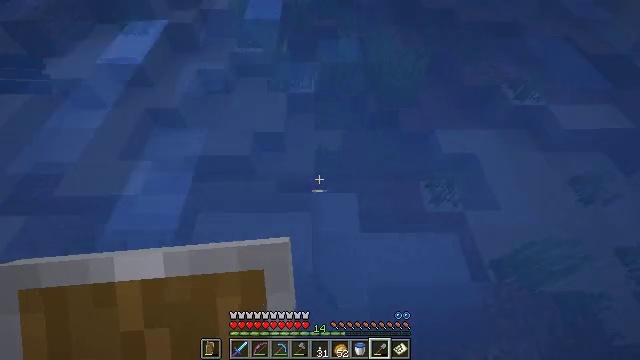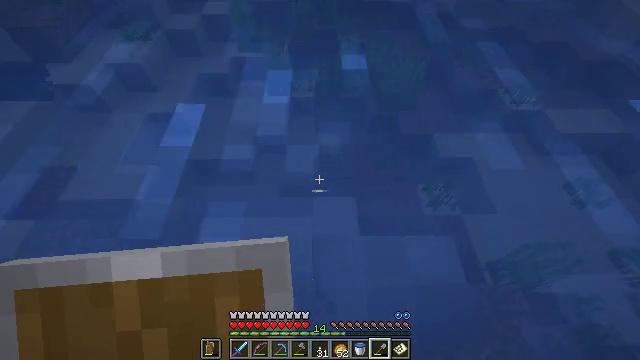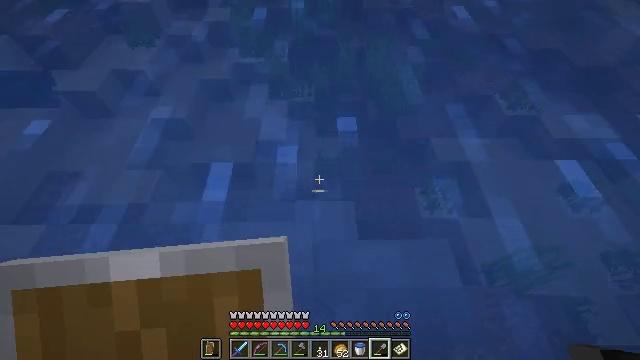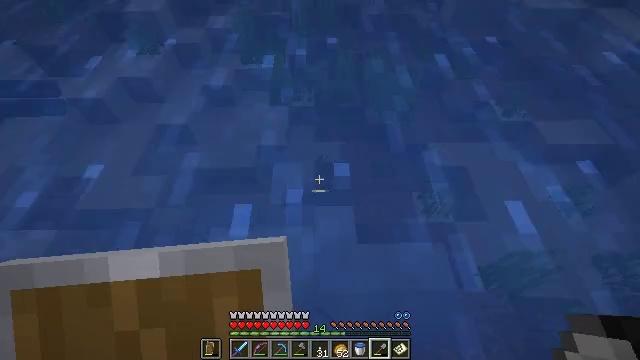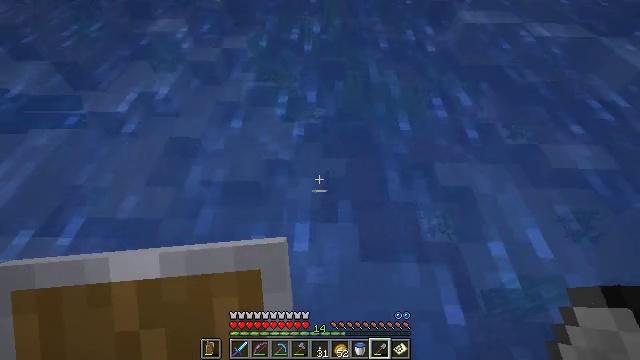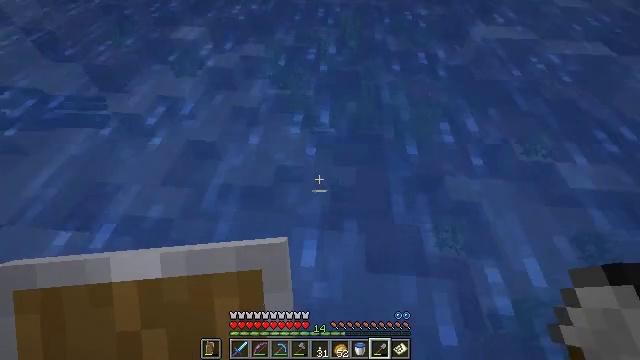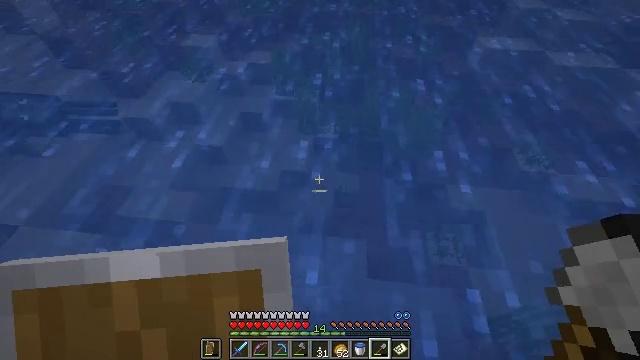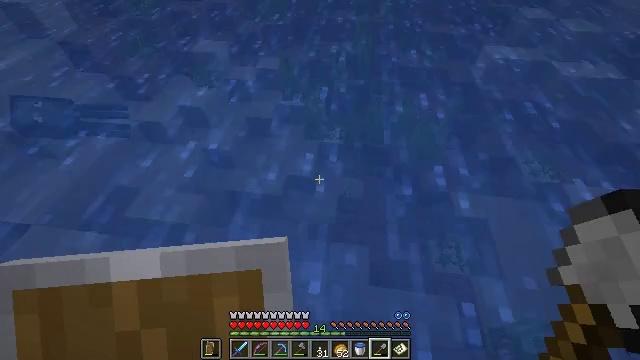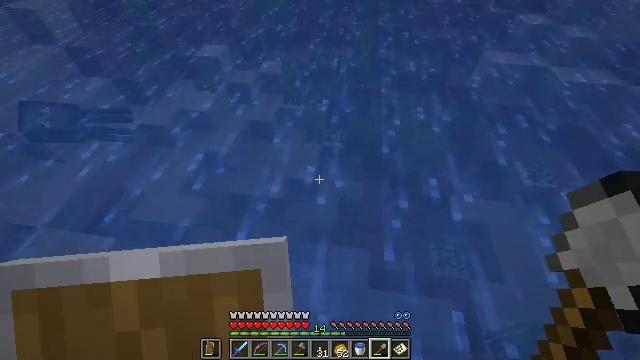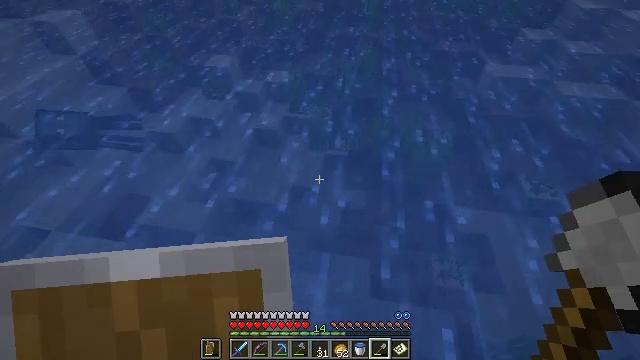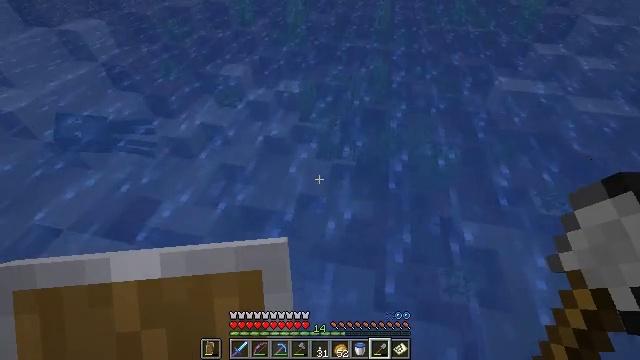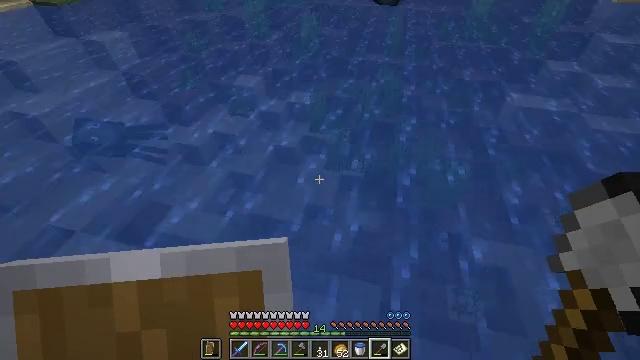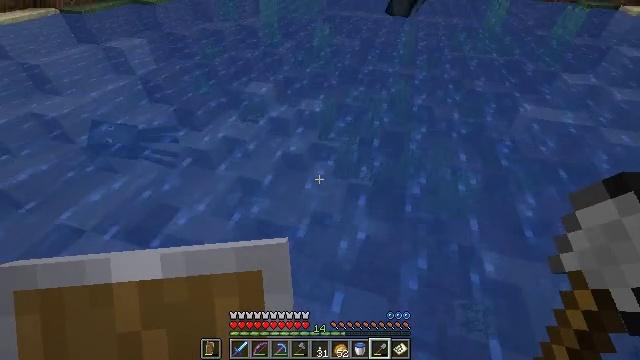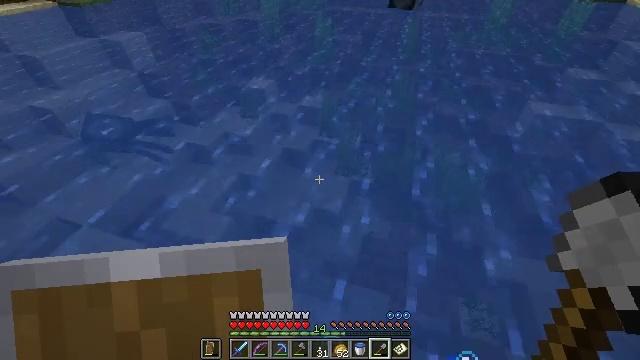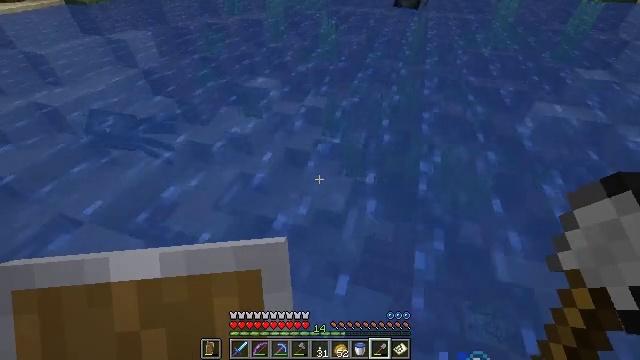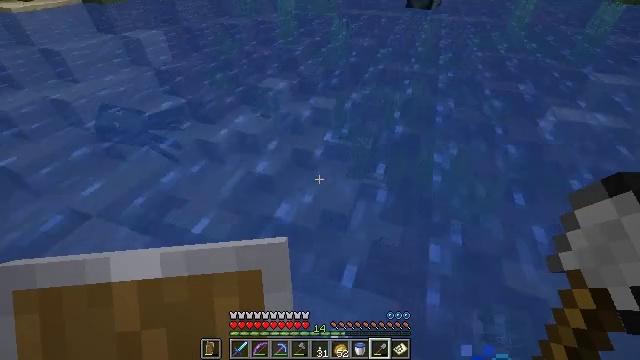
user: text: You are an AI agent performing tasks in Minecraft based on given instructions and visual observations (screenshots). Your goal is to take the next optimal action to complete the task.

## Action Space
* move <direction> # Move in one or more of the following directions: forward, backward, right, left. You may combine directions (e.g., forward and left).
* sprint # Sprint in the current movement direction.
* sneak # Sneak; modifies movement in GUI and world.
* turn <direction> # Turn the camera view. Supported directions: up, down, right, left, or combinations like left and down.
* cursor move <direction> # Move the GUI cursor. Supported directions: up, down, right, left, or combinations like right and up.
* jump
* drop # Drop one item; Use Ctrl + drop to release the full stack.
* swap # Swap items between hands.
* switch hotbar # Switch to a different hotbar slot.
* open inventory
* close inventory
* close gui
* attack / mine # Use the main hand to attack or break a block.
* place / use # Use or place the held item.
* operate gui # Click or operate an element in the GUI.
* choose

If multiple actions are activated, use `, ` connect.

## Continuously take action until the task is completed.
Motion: motion action
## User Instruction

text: Gather clay blocks.
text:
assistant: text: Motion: jump
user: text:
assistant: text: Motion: jump
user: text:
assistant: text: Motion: jump
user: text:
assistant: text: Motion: turn left and up, jump
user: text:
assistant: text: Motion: turn left and up, jump
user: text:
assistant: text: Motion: turn left, jump
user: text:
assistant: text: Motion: turn left, jump
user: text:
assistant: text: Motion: jump
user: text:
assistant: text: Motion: turn left and up, jump
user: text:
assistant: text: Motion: turn left and up, jump
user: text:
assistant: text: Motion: turn left and up, jump
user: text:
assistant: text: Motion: turn left and up, jump
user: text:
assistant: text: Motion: jump
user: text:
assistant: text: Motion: jump
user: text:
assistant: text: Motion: turn left and up, jump
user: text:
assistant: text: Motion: jump
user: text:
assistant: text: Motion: jump
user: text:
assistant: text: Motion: turn left and up, jump
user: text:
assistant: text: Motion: turn left and up, open inventory
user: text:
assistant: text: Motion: open inventory
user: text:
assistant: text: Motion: no_op
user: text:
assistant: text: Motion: no_op
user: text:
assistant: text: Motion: cursor move up
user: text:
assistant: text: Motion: cursor move up
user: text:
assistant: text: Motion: no_op
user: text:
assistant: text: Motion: no_op
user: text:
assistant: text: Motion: jump
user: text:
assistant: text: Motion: jump
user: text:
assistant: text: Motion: jump
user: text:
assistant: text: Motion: turn left, jump